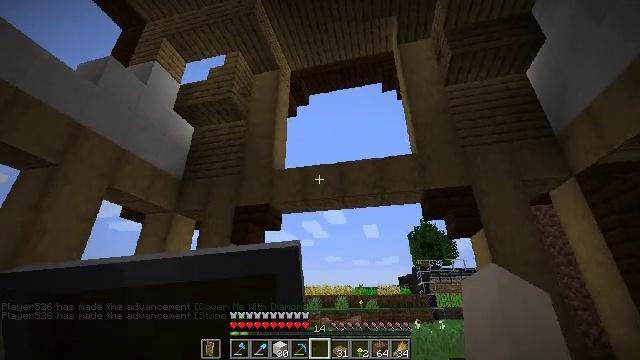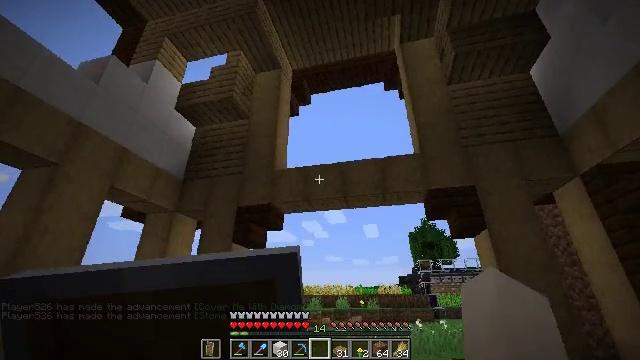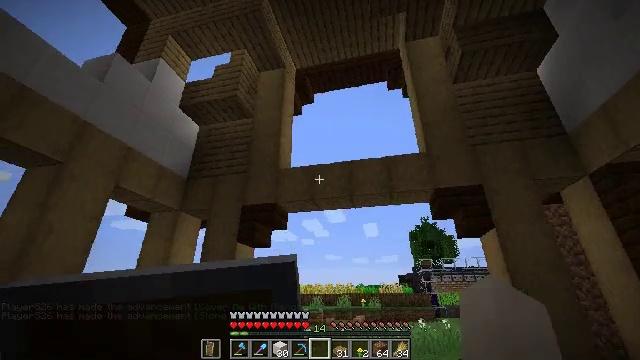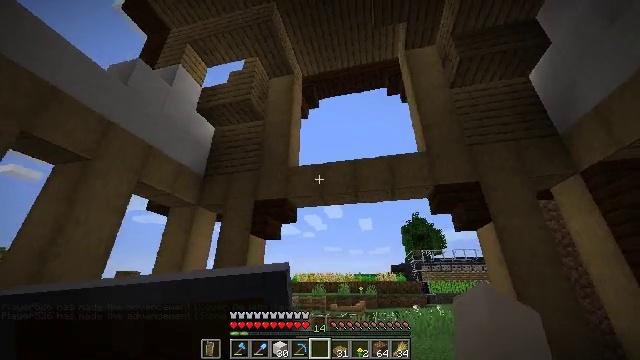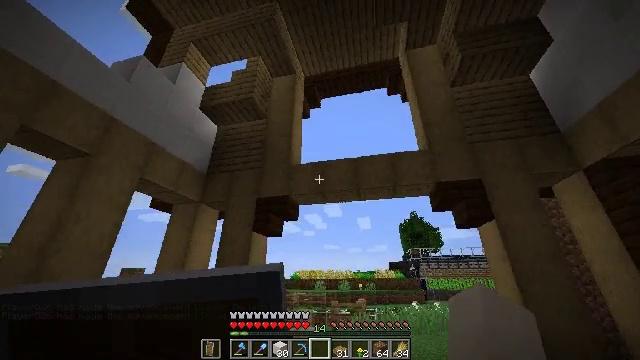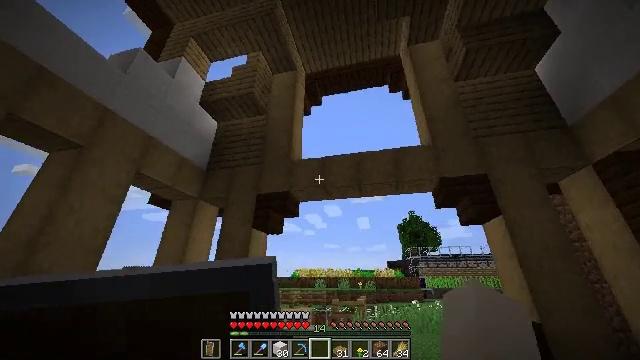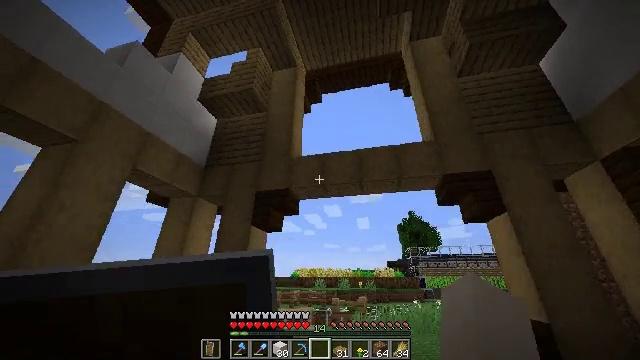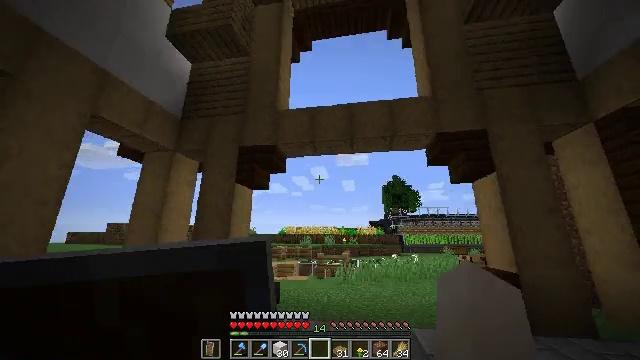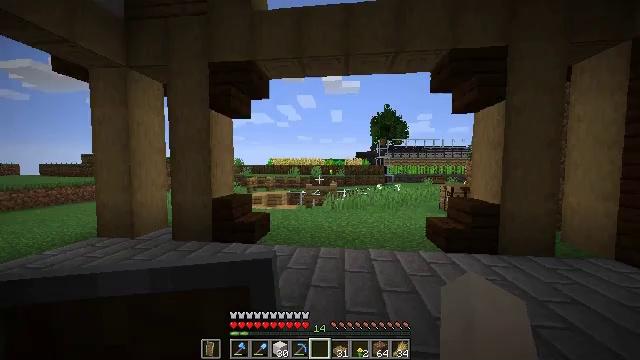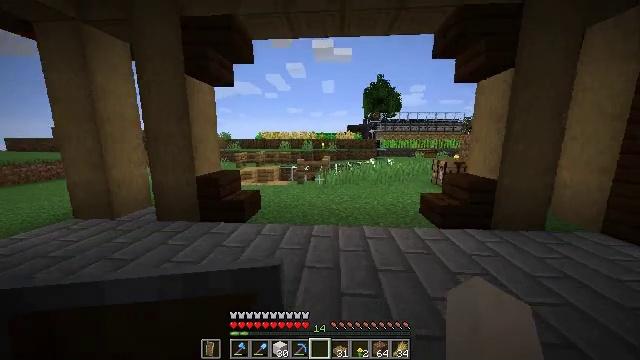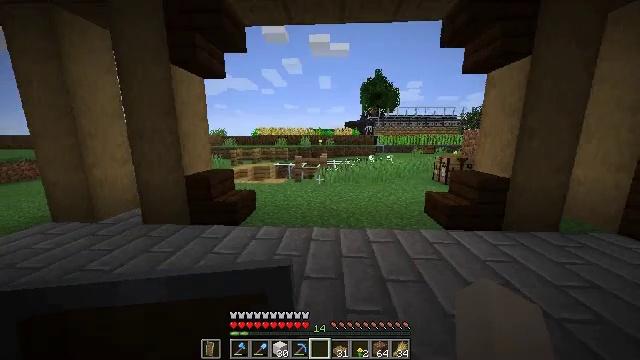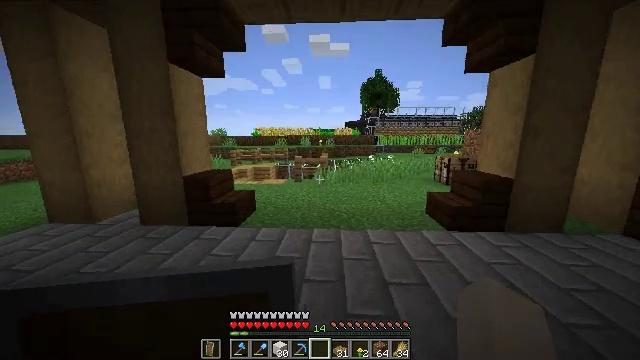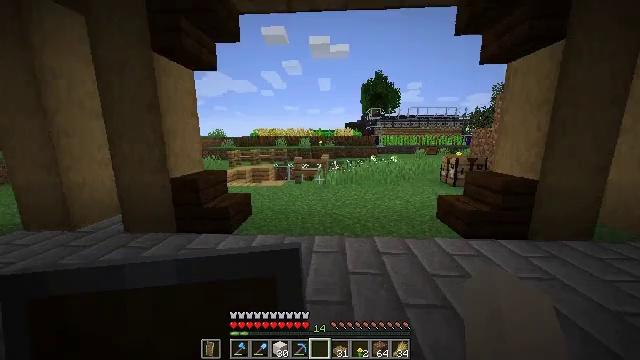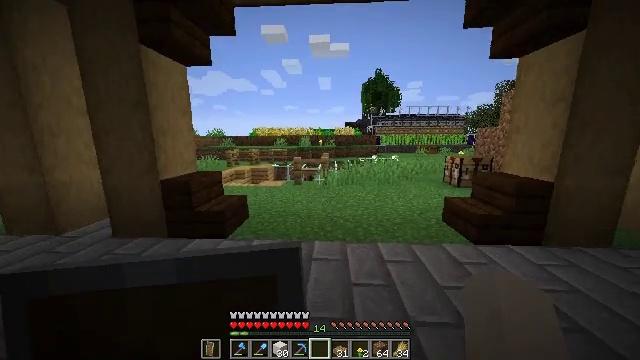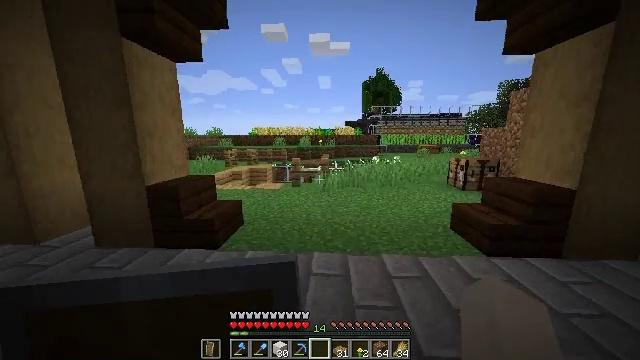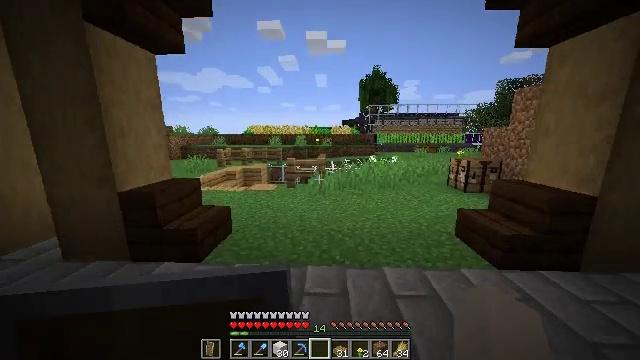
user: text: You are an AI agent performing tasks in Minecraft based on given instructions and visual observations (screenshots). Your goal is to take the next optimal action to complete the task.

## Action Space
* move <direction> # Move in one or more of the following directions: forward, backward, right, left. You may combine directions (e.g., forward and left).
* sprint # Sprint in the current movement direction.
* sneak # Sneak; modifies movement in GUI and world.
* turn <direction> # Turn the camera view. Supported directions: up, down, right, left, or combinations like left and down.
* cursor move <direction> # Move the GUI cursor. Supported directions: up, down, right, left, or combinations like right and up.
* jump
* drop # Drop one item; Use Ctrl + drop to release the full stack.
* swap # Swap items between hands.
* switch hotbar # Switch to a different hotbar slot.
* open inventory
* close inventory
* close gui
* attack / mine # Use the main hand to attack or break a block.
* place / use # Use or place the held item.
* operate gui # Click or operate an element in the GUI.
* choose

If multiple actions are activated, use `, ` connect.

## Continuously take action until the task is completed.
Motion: motion action
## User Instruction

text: Use coal in a furnace to smelt cobblestone into stone.
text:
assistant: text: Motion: move forward and move left, attack / mine
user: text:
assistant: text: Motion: move forward and move left, attack / mine
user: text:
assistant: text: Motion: move forward, attack / mine
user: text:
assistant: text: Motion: move forward, attack / mine
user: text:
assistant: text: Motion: move forward, attack / mine
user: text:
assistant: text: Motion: move forward, attack / mine
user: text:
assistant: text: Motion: move forward, turn right and down, attack / mine
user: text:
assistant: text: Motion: move forward, turn right and down, attack / mine
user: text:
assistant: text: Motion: move forward, turn right and down, attack / mine
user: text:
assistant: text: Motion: move forward, turn down, attack / mine
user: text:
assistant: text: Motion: move forward, attack / mine
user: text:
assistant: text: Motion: move forward, attack / mine
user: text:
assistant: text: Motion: move forward, attack / mine
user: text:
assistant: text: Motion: move forward, attack / mine
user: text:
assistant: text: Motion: move forward, attack / mine
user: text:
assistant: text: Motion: move forward, turn right and down, attack / mine
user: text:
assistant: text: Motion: move forward, turn right and down, attack / mine
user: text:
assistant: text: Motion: move forward, attack / mine
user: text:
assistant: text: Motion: move forward, attack / mine
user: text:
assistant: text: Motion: move forward, attack / mine
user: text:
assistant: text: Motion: move forward, turn left and down, attack / mine
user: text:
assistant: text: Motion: move forward, turn left and down, attack / mine, jump
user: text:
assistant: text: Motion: move forward, turn left and down, attack / mine, jump
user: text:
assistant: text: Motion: move forward, turn left, attack / mine, jump
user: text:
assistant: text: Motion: move forward and move left, attack / mine, jump
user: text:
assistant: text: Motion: move forward and move left, attack / mine
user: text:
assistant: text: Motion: move forward and move left, turn left and up, attack / mine
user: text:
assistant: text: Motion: move forward and move left, attack / mine
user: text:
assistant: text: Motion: move forward and move left, attack / mine
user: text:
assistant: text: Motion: move forward and move left, attack / mine